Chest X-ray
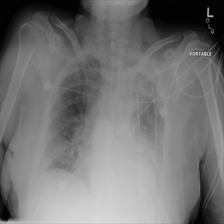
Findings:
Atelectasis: positive
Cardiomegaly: negative
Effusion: negative
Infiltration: positive
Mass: negative
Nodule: negative
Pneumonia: negative
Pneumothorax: negative
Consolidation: negative
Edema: negative
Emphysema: negative
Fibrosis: negative
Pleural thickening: negative
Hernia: negative